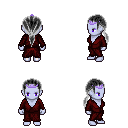
a pixel art fantasy rpg character, female body template, dark elf, purple skin, red robe, magenta pants, gray ponytail hairstyle, purple tiara, four views (front, back, left, right), 2x2 character sprite sheet, small pixel art, hard edges, no anti-aliasing